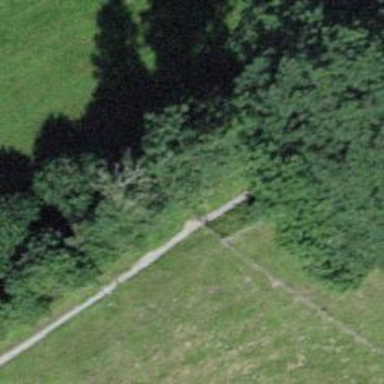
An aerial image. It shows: Path with fine gravel surface.